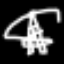
Label: The Eiffel Tower